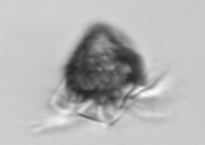
Label: Ciliophora